Aerial crown-view tile of a tropical tree (Barro Colorado Island, Panama), acquired 20250715:
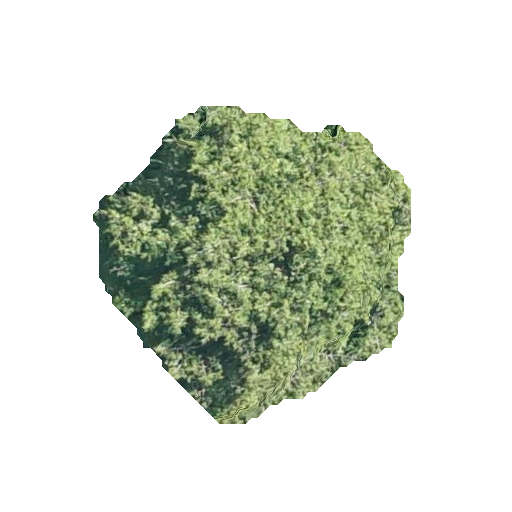
Species: Virola surinamensis
GBIF accepted scientific name: Virola surinamensis
Crown area: 106.185 m²